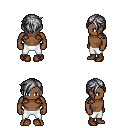
a pixel art fantasy rpg character, male body template, human, dark skin, leather shoulder armor, white pants, gray pixie cut hairstyle, brown shoes, four views (front, back, left, right), 2x2 character sprite sheet, small pixel art, hard edges, no anti-aliasing